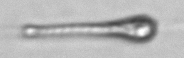
Label: Euglena